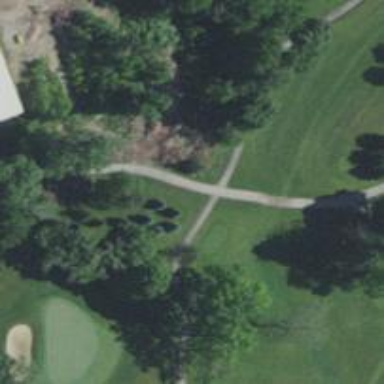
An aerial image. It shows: Path for both road and golf.